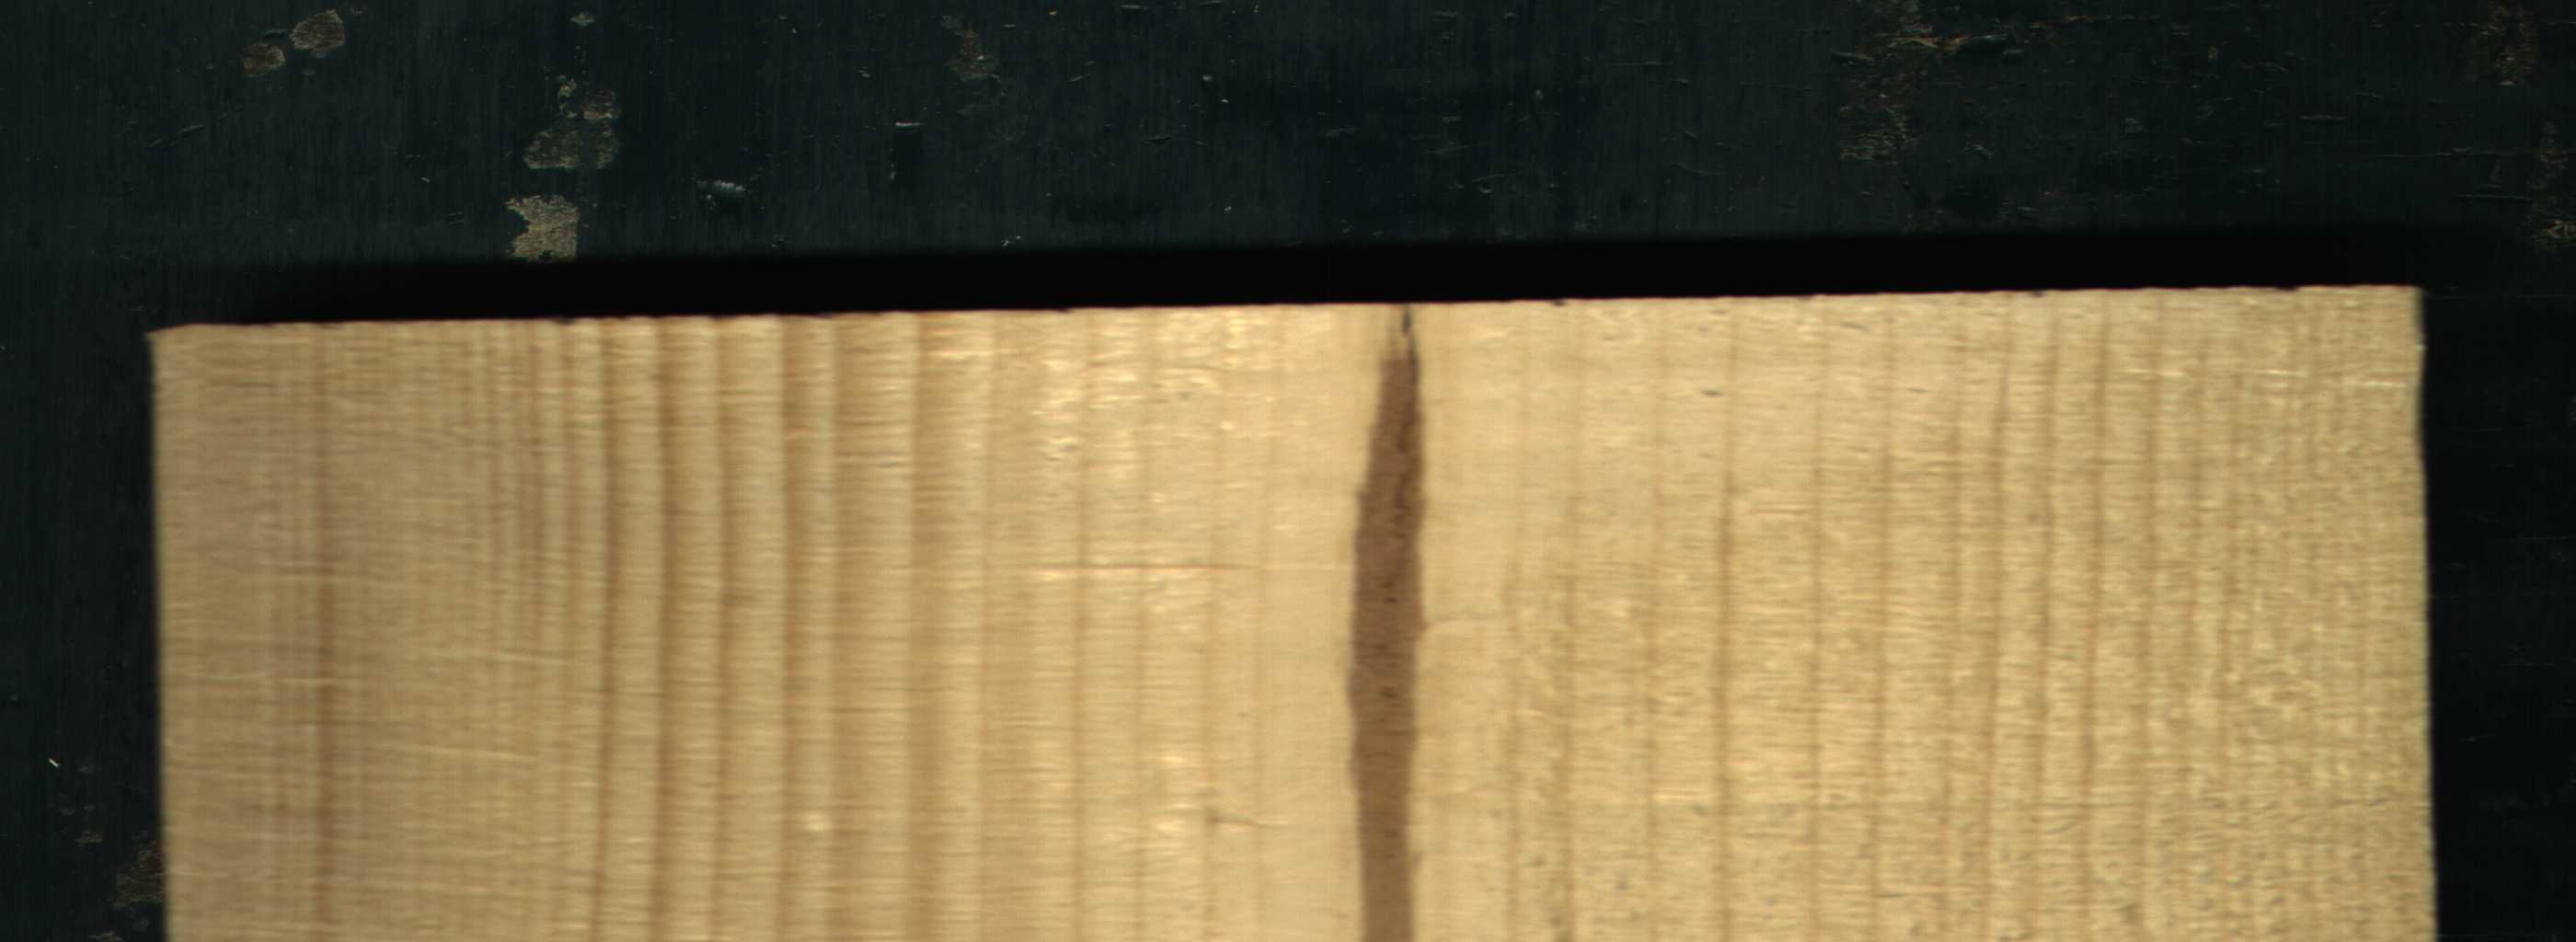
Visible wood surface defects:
Marrow